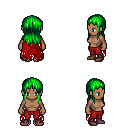
a pixel art fantasy rpg character, female body template, human, dark skin, red tattered cape, red pants, green unkempt hairstyle, maroon shoes, four views (front, back, left, right), 2x2 character sprite sheet, small pixel art, hard edges, no anti-aliasing